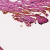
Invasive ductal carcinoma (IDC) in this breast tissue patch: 0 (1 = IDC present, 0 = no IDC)